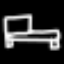
Label: bed